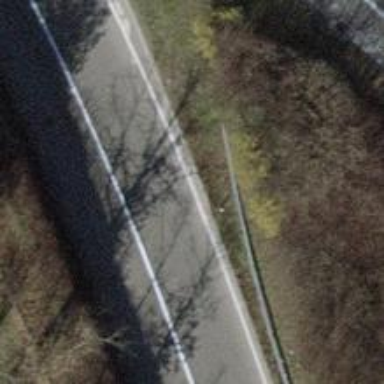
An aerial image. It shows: Asphalt motorway link.